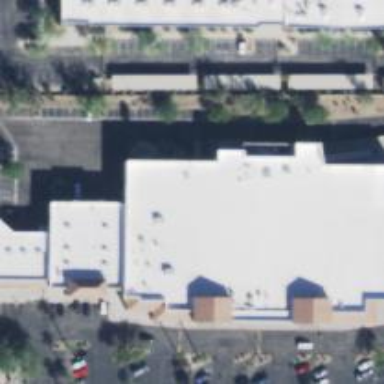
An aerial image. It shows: Part of building that houses supermarket.